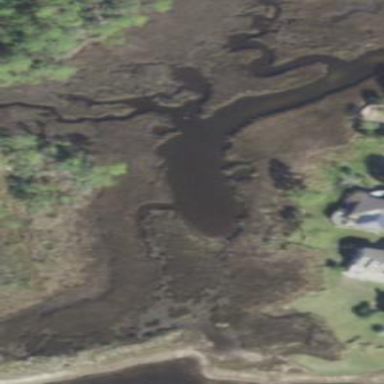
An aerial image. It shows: Saltmarsh wetland area.